Field crop: tomato
Growth stage: 1
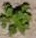
Species: solanum